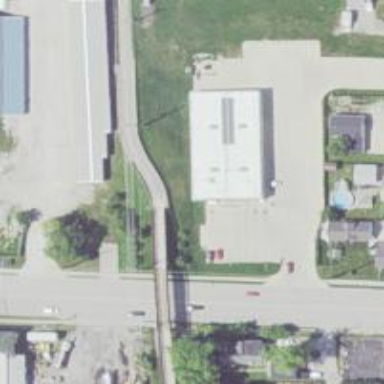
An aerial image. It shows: Paved path on bridge.